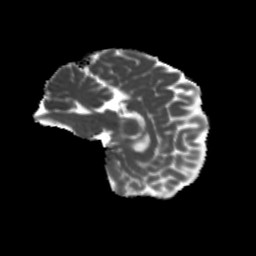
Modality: MD
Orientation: sagittal
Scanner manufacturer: siemens
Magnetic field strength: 3 T
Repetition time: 4 s
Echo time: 0.0594 s